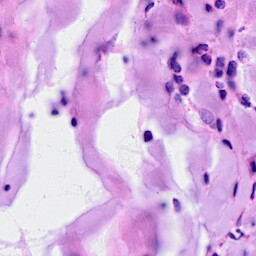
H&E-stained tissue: Breast